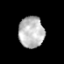
Tissue: prostate
Cell type: T cells
Senescence score: 0.7693
Nuclear area (px): 783
Mean DAPI intensity: 185.192